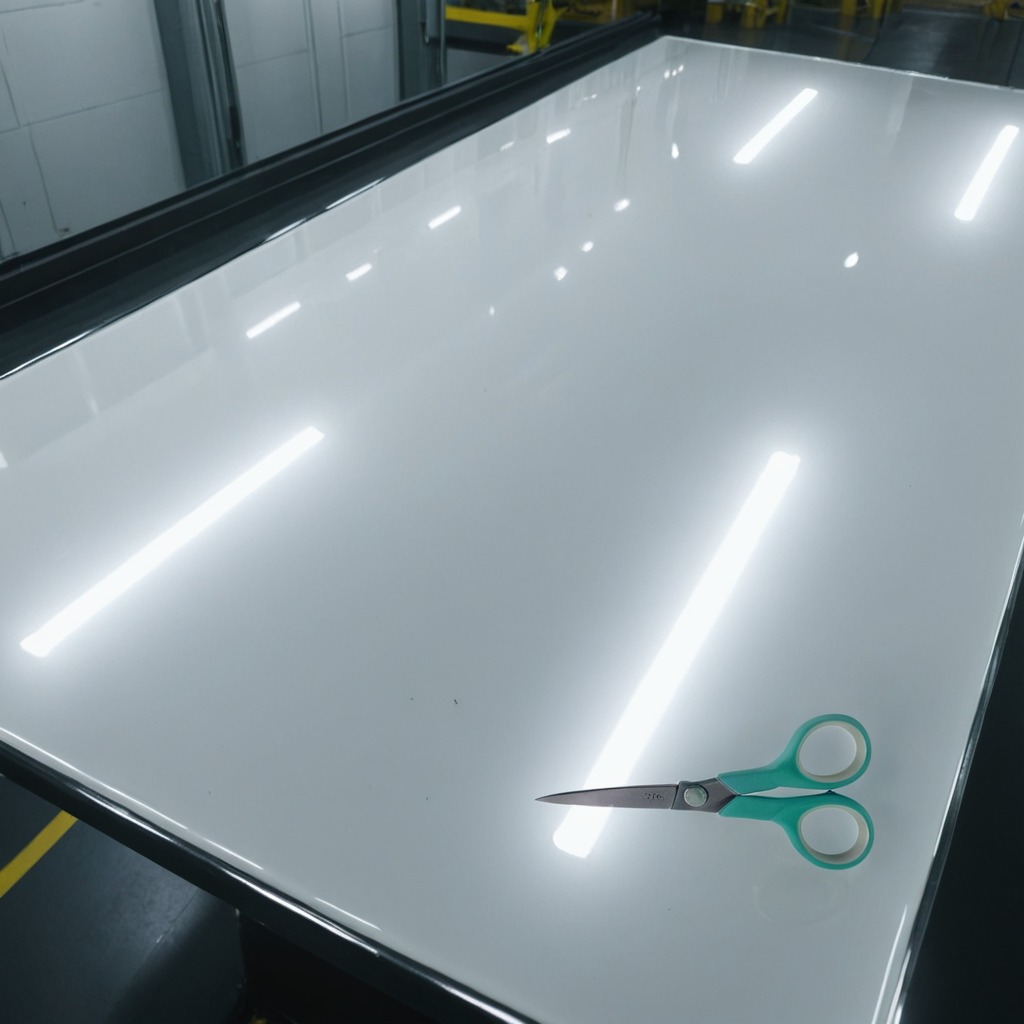
A scissor lying on a high-gloss table in a ship maintenance bay industrial lighting